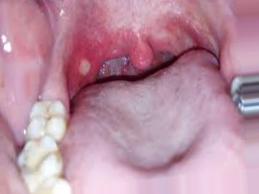
Condition: Mouth Ulcer